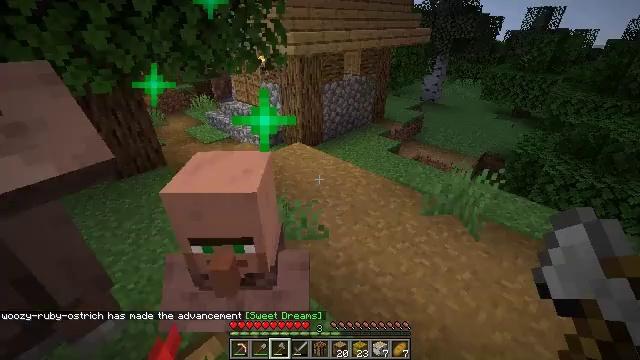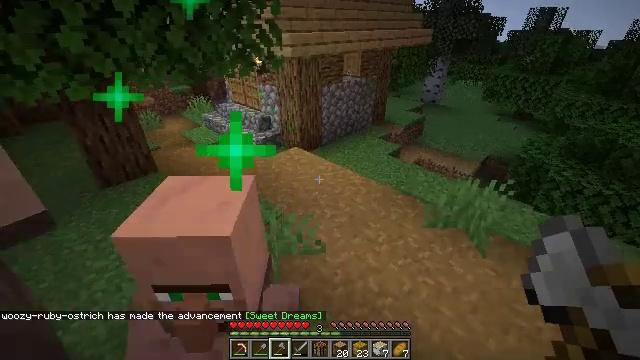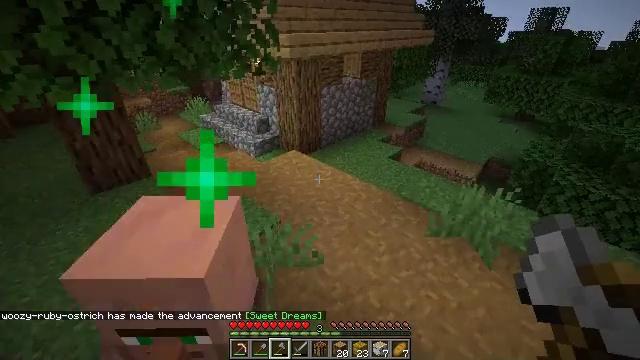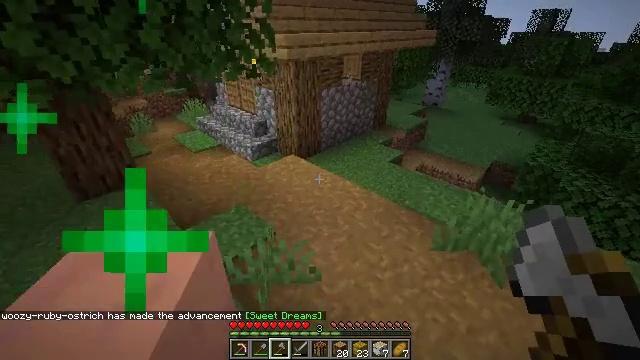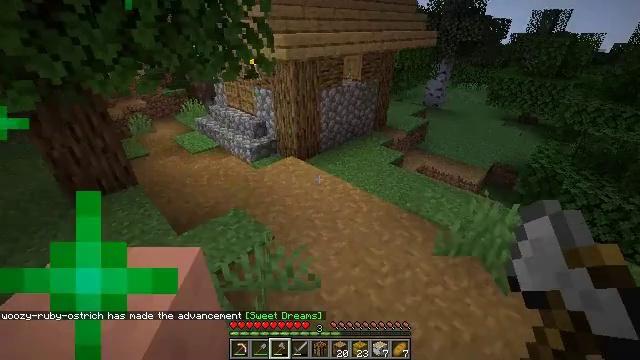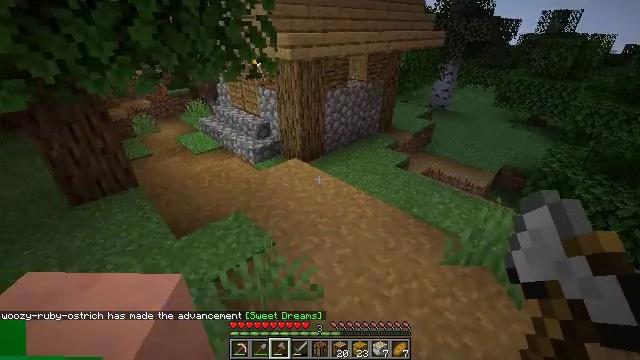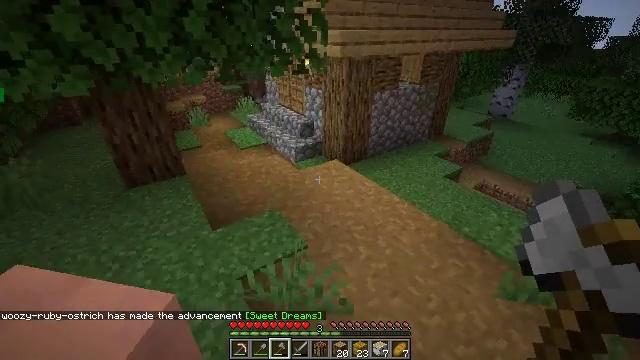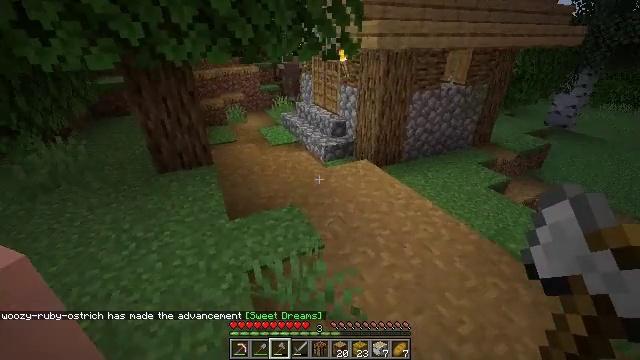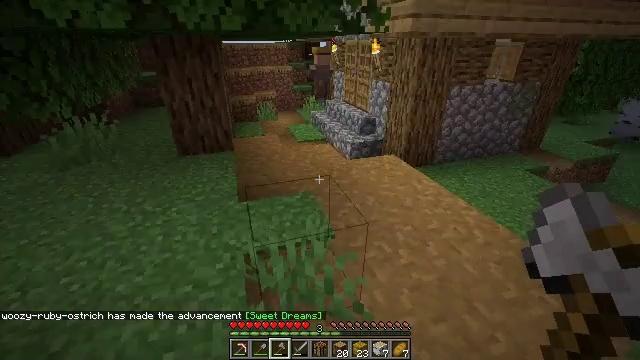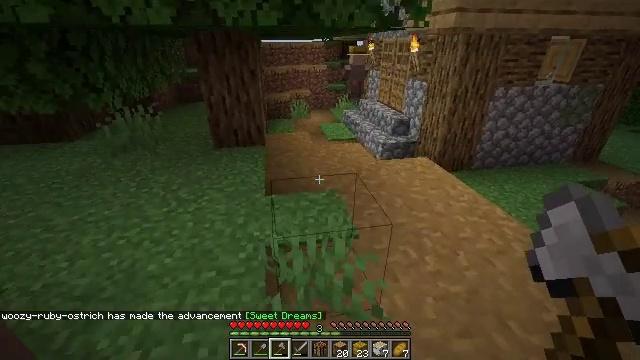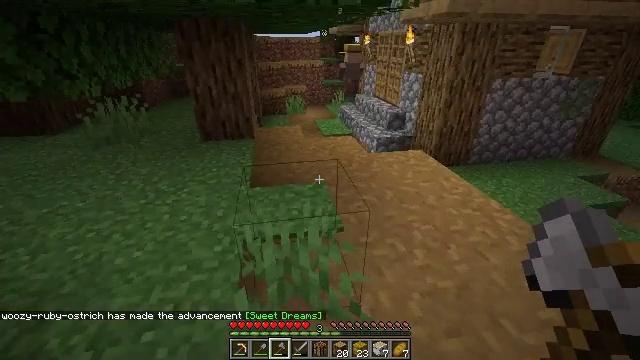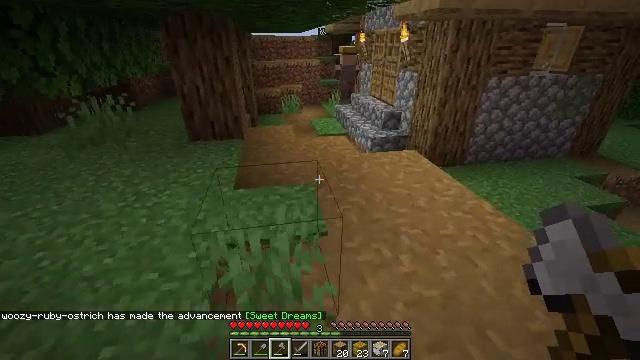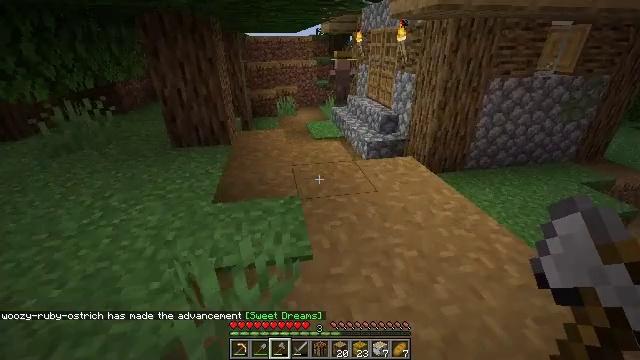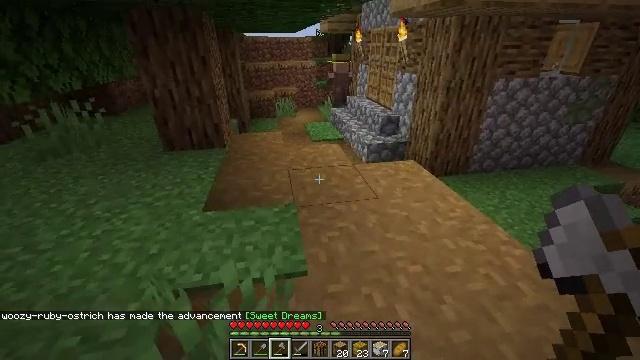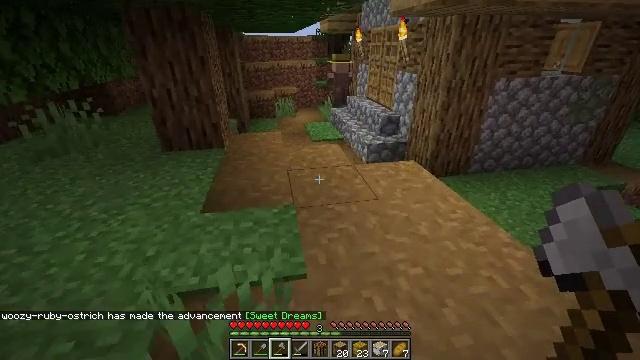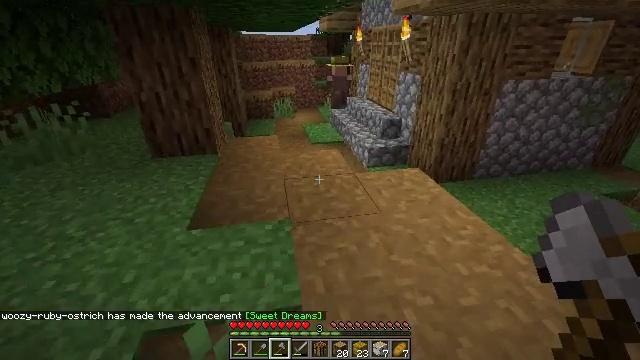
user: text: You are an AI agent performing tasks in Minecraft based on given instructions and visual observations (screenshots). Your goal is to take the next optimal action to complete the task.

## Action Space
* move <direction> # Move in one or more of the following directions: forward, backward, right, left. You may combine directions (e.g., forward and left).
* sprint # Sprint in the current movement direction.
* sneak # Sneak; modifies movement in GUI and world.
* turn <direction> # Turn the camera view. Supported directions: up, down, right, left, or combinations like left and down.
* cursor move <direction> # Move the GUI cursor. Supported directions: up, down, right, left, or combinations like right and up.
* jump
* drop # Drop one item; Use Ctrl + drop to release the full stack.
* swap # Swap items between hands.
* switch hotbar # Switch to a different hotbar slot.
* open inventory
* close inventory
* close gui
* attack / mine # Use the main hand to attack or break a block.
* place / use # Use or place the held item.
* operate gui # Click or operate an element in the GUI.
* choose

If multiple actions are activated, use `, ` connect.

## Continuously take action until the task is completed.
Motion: motion action
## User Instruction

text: Destroy the yellow bed to recycle it.
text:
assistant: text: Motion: move forward
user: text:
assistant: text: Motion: move forward
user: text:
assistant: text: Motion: move forward
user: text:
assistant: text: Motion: move forward
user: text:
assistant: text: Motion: move forward, turn left
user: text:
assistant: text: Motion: move forward and move right, turn left
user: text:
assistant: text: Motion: move forward and move right, turn left and up
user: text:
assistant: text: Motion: move forward and move right, turn left and up
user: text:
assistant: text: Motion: move forward and move right, turn left
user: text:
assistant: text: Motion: move forward and move right
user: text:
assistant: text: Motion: move forward
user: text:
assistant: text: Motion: move forward
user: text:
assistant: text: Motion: move forward
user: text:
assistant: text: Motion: move forward
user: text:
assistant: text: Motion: move forward
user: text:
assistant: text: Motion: move forward
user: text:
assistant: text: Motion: move forward
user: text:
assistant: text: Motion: move forward
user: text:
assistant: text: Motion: move forward, turn right
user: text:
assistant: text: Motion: move forward, turn right
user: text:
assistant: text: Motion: move forward, turn right and up
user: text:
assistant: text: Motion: move forward
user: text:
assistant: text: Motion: move forward
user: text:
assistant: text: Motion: move forward
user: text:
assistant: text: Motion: move forward
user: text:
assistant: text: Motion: move forward
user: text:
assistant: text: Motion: move forward
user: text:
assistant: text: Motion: move forward
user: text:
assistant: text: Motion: move forward and move left
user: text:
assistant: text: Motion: move forward and move left, turn right and up